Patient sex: M
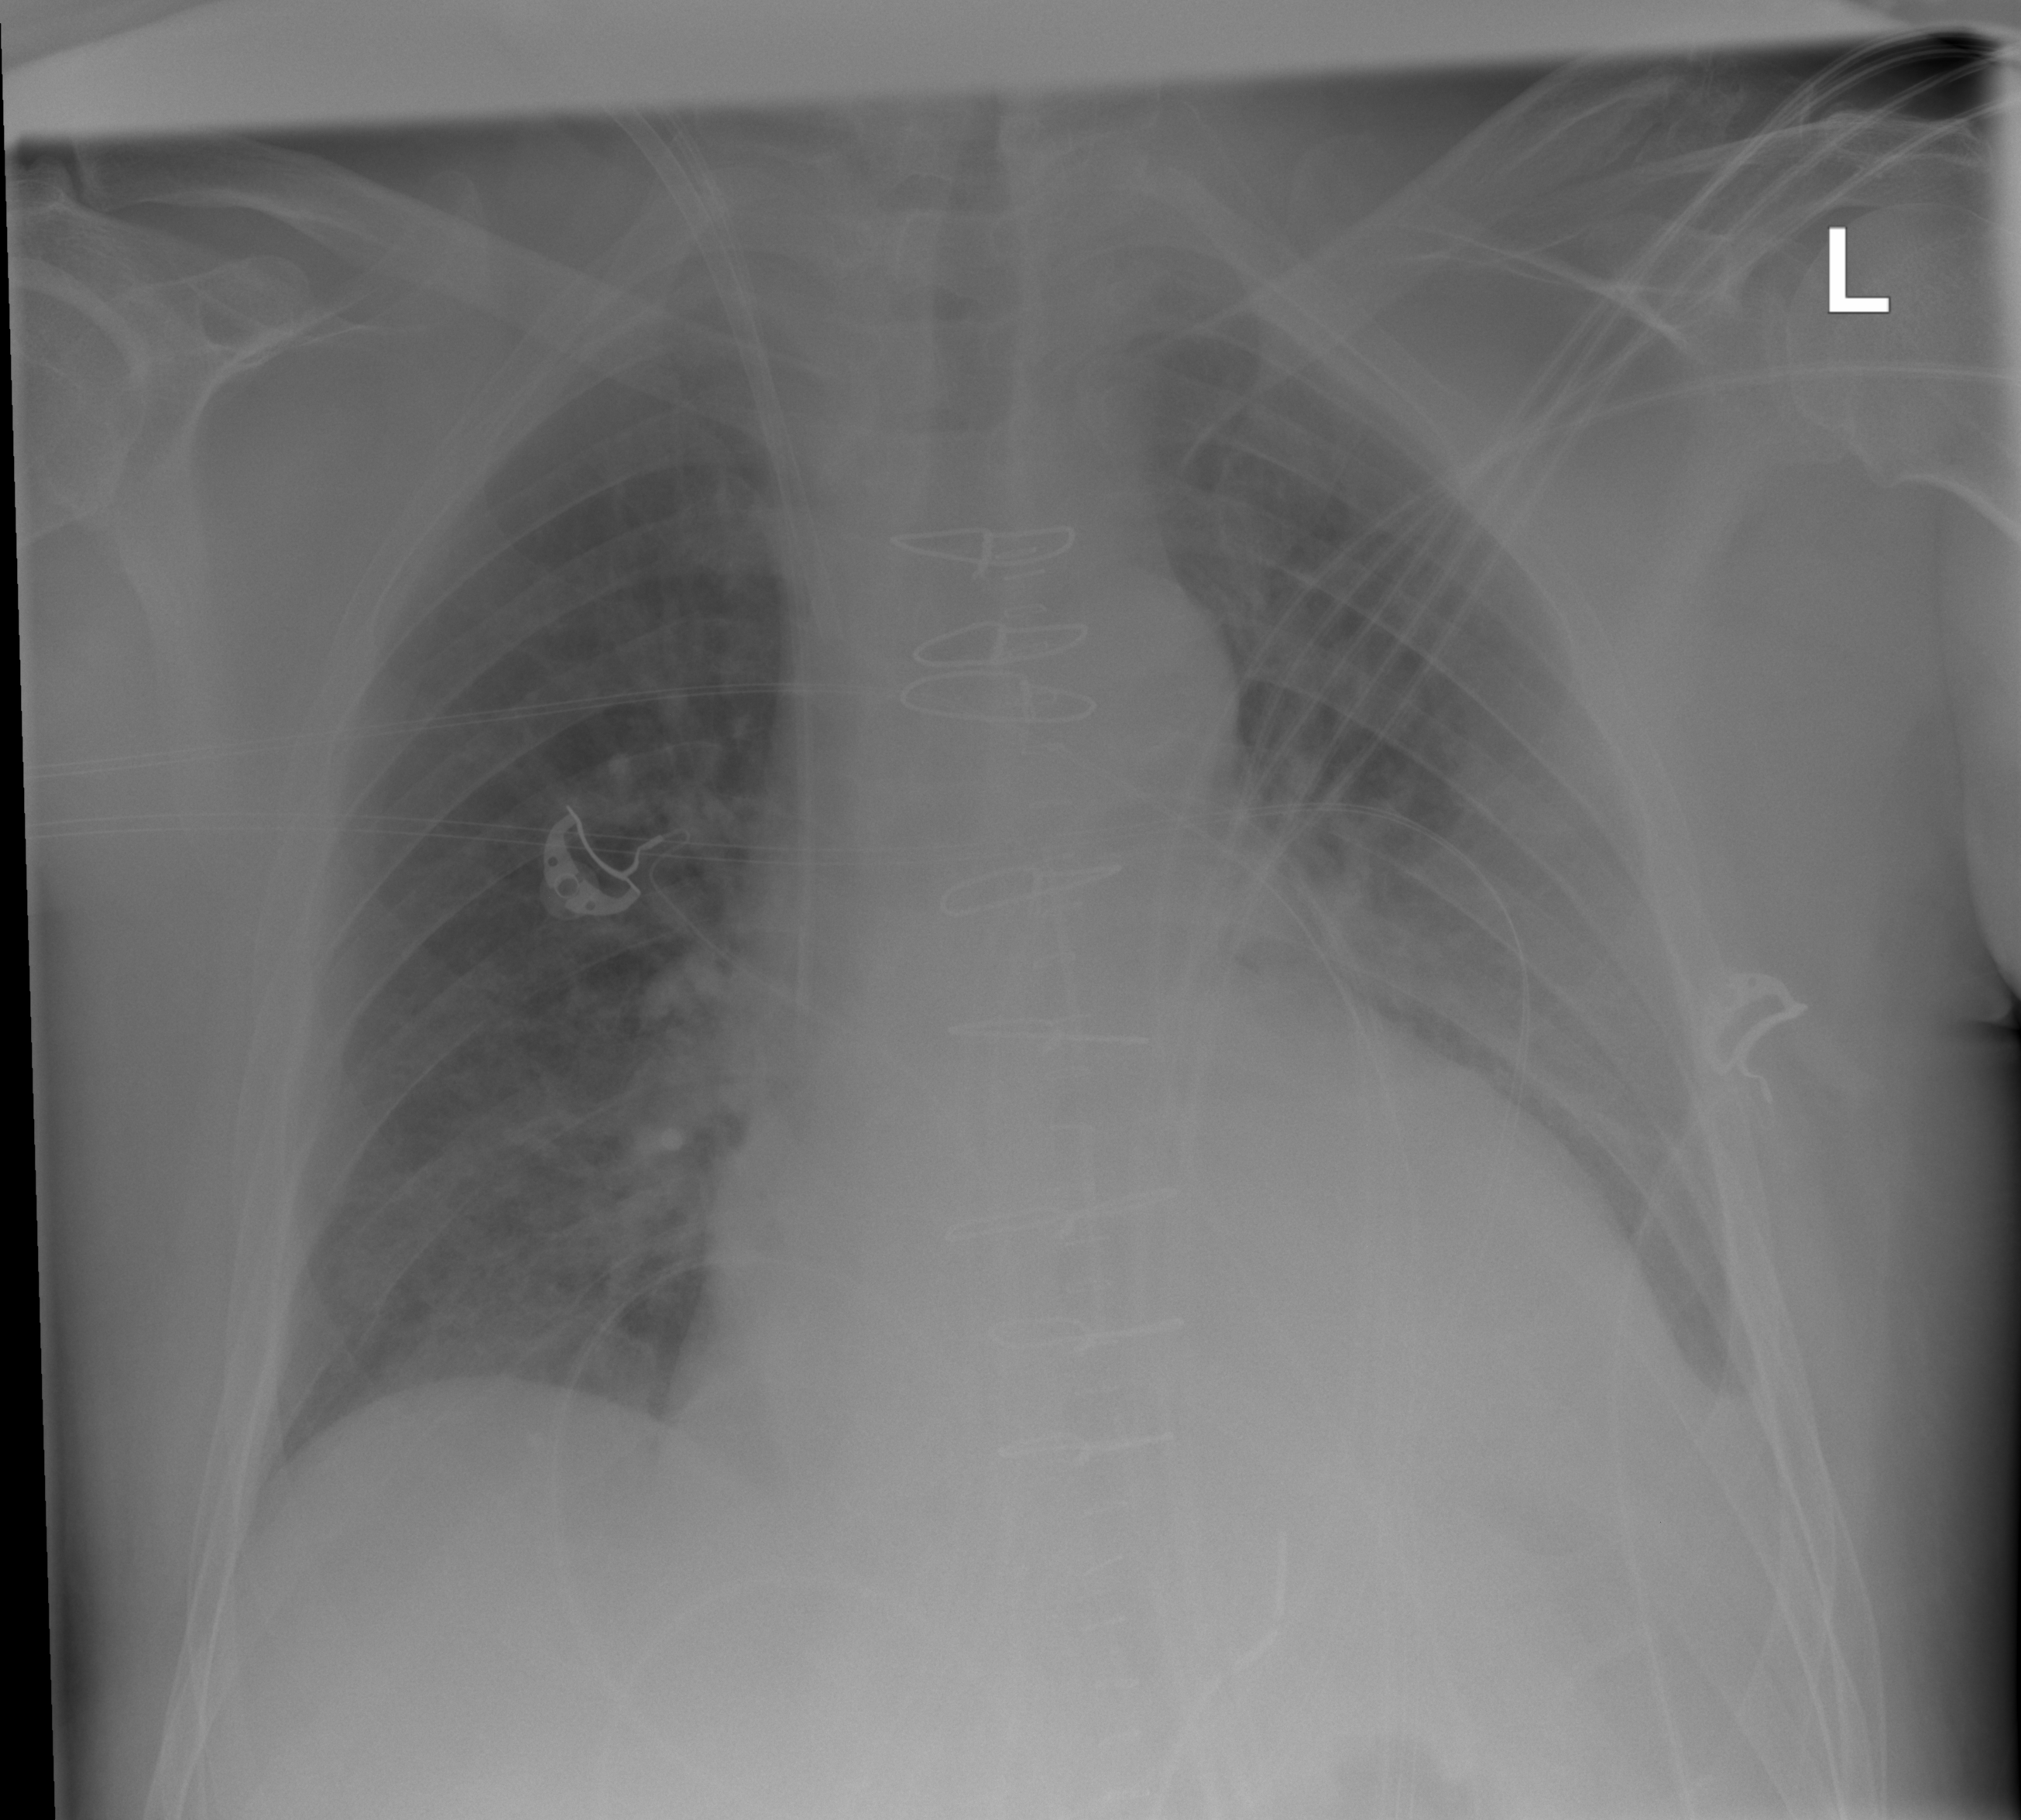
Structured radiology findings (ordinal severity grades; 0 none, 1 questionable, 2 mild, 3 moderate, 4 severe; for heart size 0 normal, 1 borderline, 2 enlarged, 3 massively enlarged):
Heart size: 2
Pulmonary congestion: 0
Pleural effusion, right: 0
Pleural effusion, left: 2
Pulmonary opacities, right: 0
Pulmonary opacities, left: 0
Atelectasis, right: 0
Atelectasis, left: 0